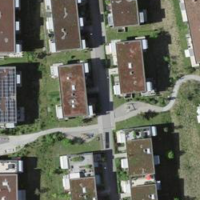
EUNIS habitat code: 56
Species observed at this site:
Anthyllis vulneraria